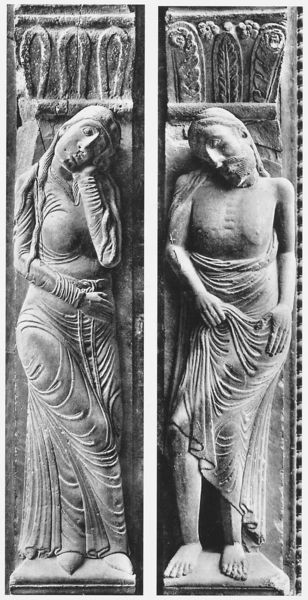
Titel: Portal, Lodi Dom S. Bassiano
Standort: Lodi, Dom S. Bassiano (EU - I - Lombardei)
Schlagwörter: fuß, hand, mann, nackt, menschen, brust, frau, hut, pfeiler, schmuck, säule, säulen, tuch, arm, arme, falten, sockel, stein, tod, trauer, hände, kirche, gewand, stoff, gewänder, paar, personen, kinn, skulptur, kopfbedeckung, relief, füße, schlafen, zwei, pilaster, figuren, detail, bronze, podest, geneigt, fliessend, adam, eisen, kapitell, grab, jesus, leid, heilige, maria, madonna, guss, stahl, grabmal, überkreuzt, togen, grabplatte, auschnitt, adam eva, ottonen, ägypte